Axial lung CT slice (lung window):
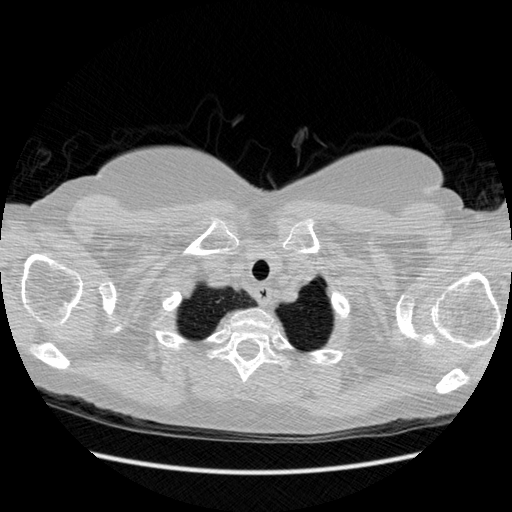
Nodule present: no